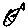
Label: fish